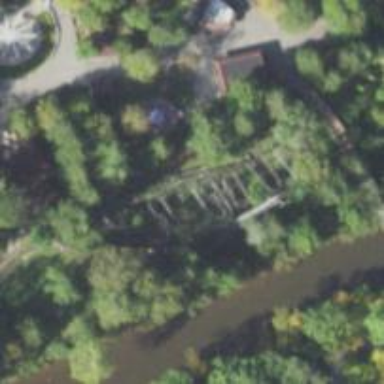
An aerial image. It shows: Narrow-gauge railway near roller coaster attraction.